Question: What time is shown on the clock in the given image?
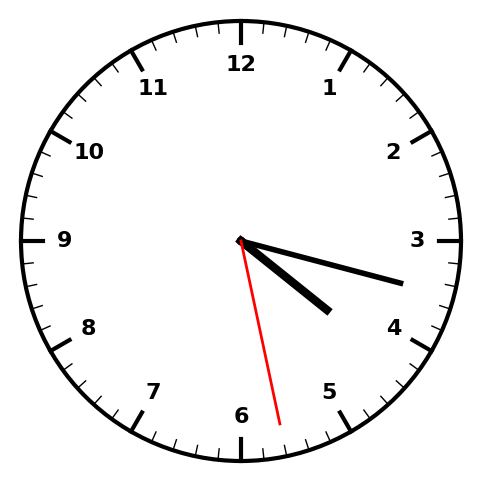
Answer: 04:17:28